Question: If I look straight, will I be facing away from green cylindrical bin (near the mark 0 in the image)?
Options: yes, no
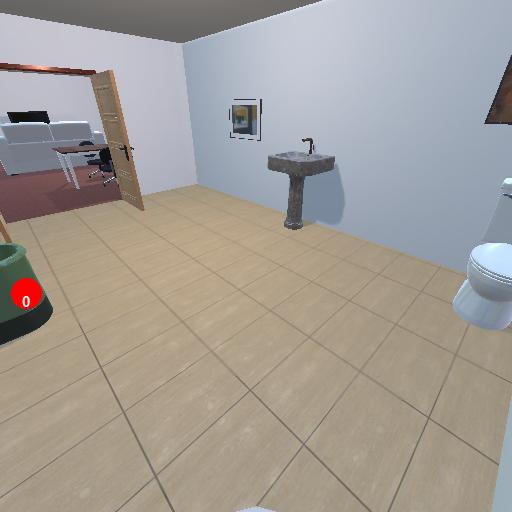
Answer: yes